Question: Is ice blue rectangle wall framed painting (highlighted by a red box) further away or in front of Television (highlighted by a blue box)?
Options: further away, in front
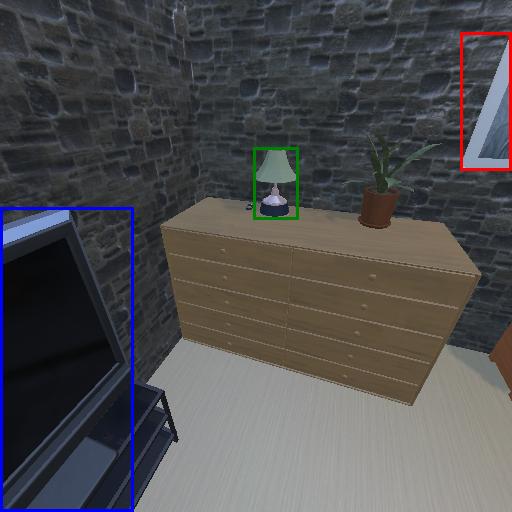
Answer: further away